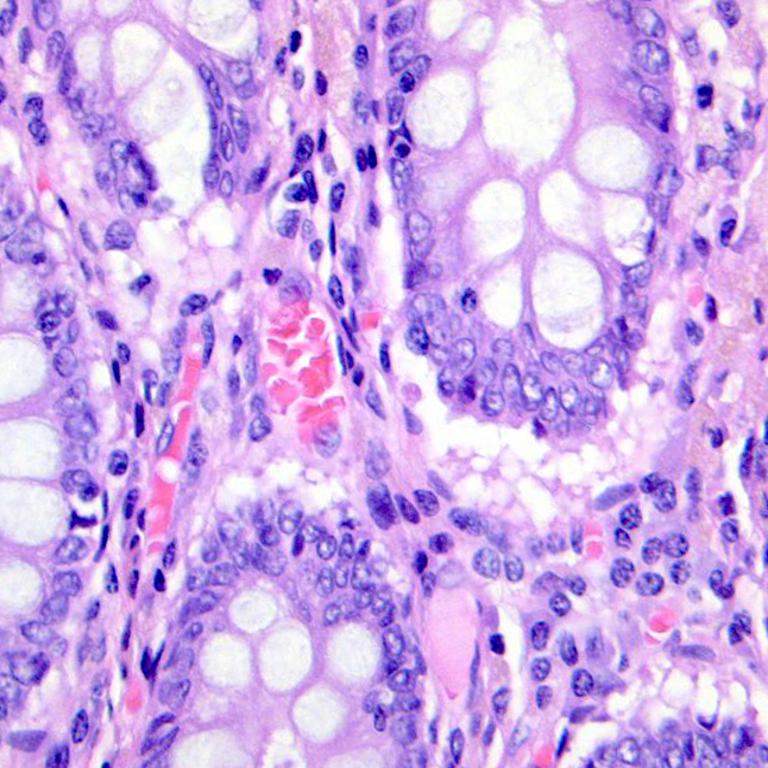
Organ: colon
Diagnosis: benign